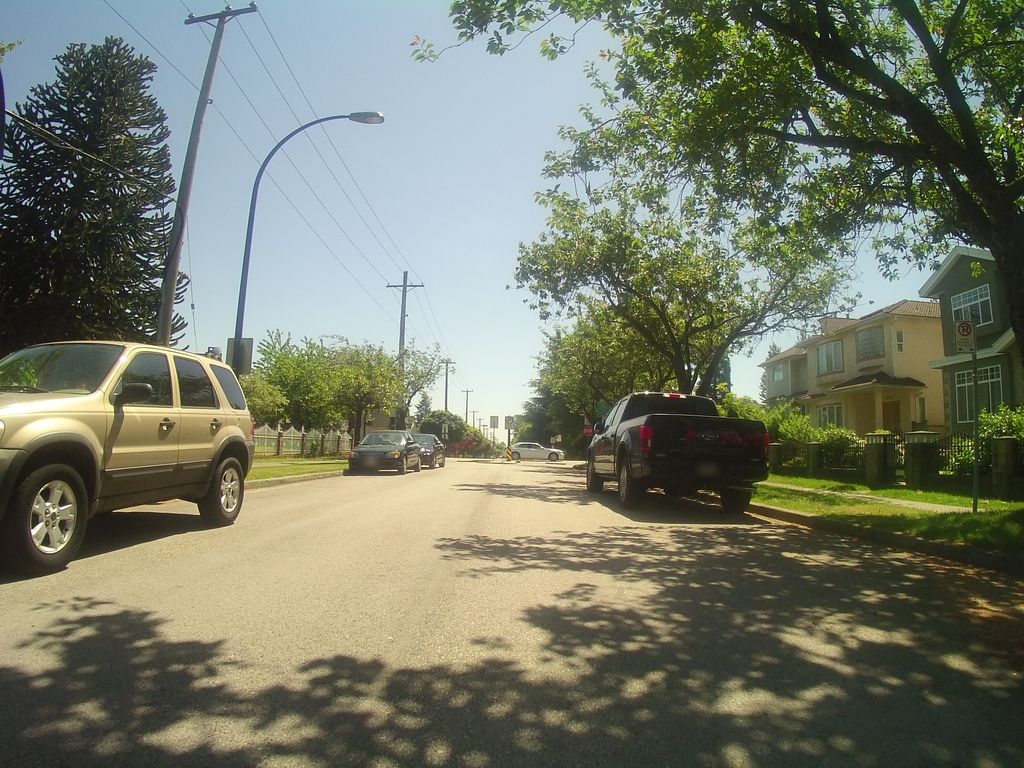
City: vancouver